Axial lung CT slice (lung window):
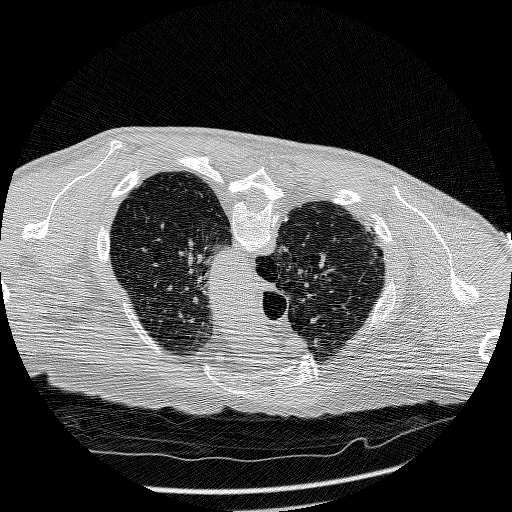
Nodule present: no